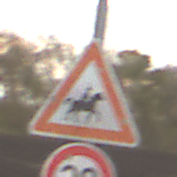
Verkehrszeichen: ReiterLinks
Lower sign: Geschwindigkeit30
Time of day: MorningAfternoon
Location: Outdoor (Nature)
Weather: Overcast
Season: NotSpecified
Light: Natural